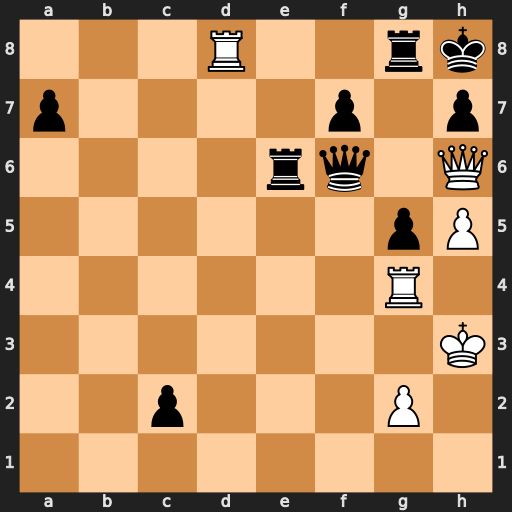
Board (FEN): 3R2rk/p4p1p/4rq1Q/6pP/6R1/7K/2p3P1/8
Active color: w
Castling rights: -
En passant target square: -
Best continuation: Rxg8+ Kxg8 Rxg5+ Qxg5 Qxg5+